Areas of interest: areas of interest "Sport and cultural"
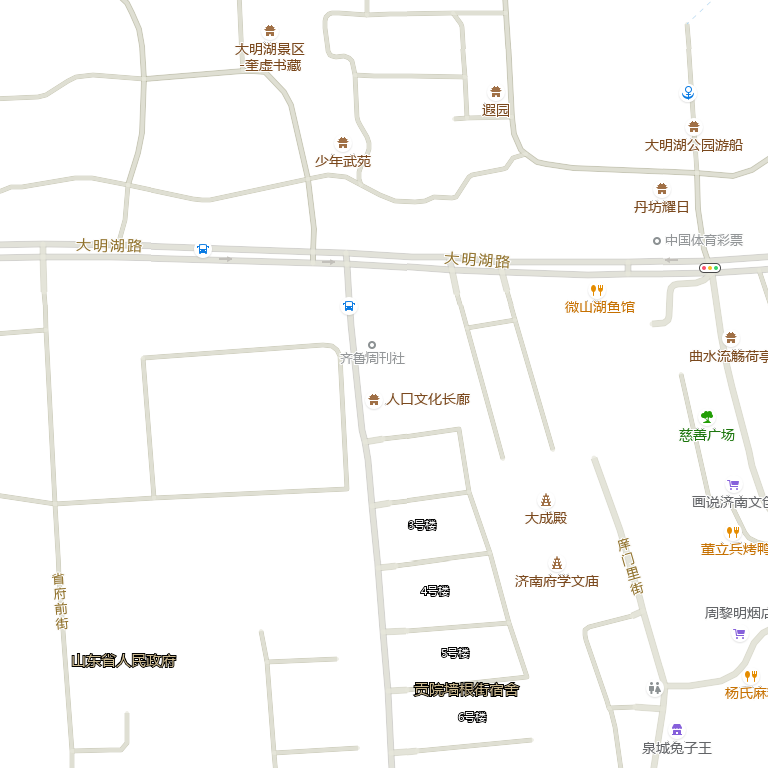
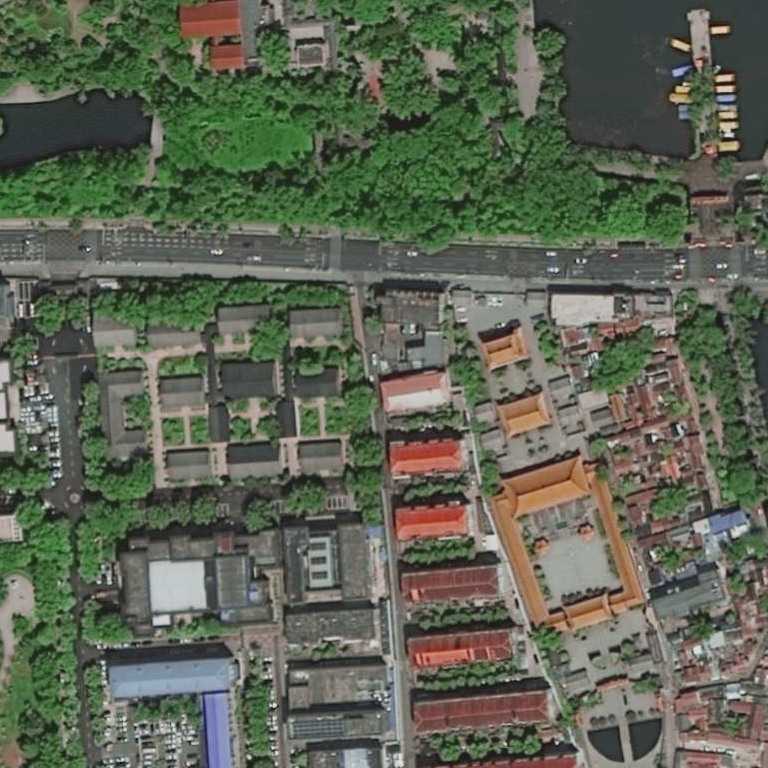